Interaction volume radius: 5 \u00c5
Interaction volume height: 10 \u00c5
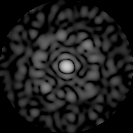
Disorder parameter: 0.7712